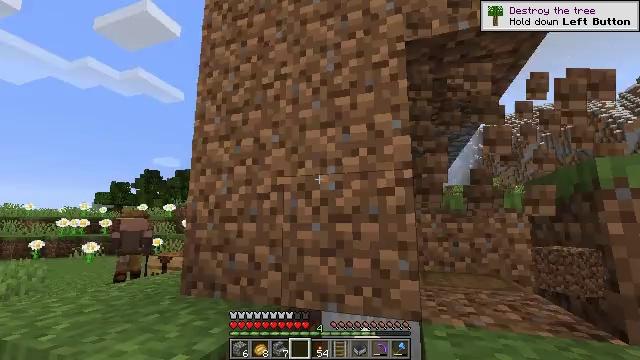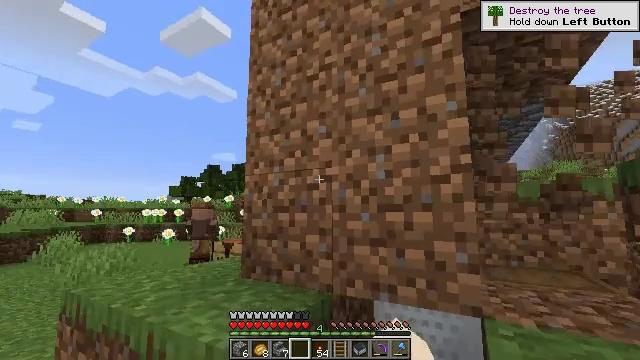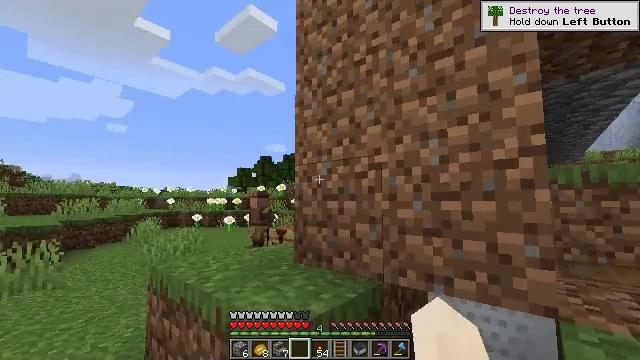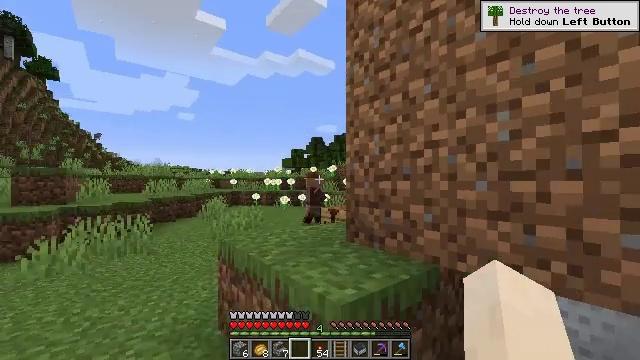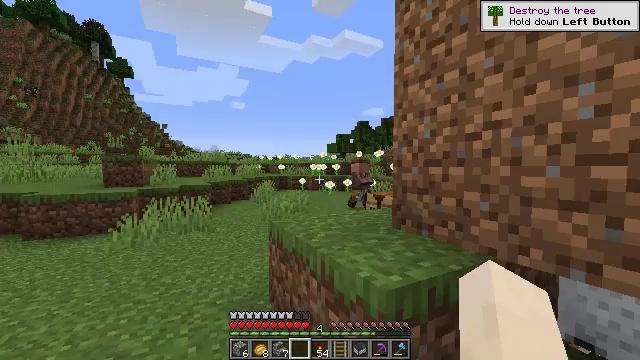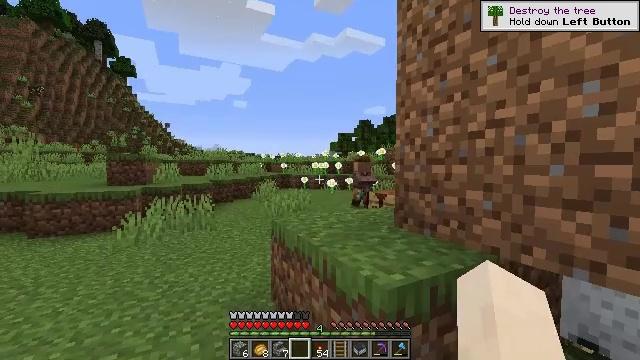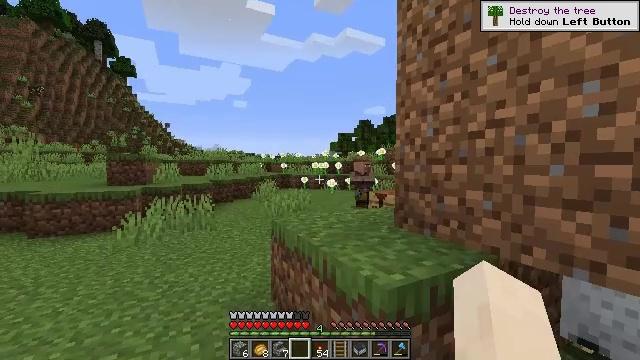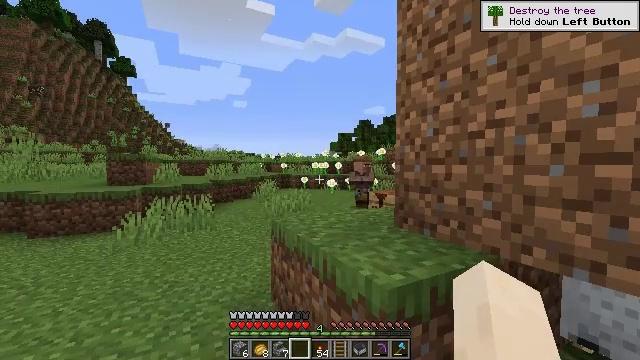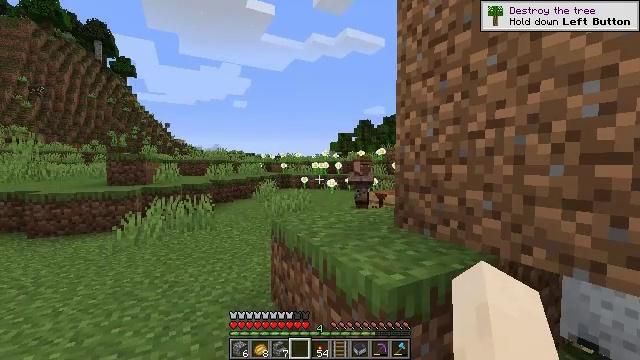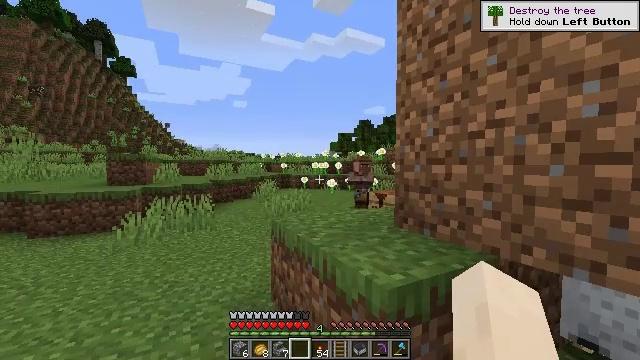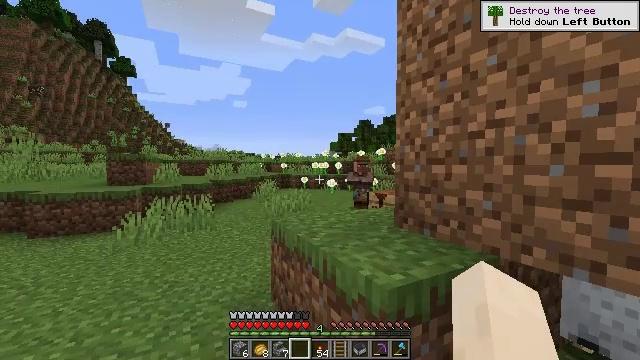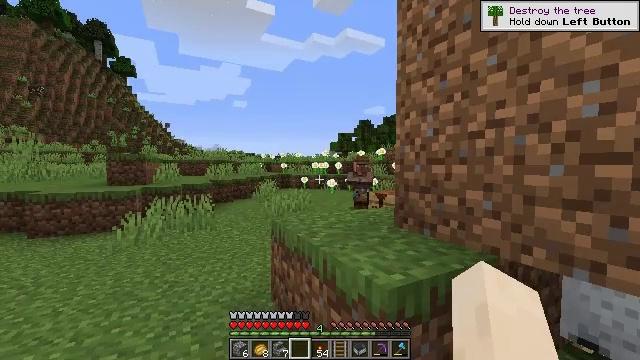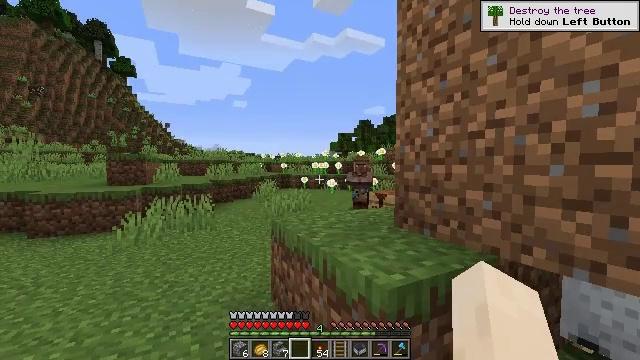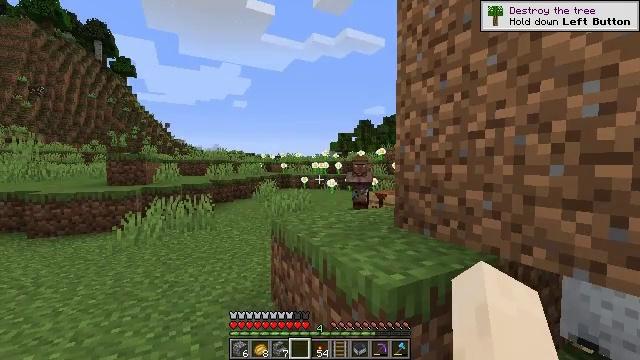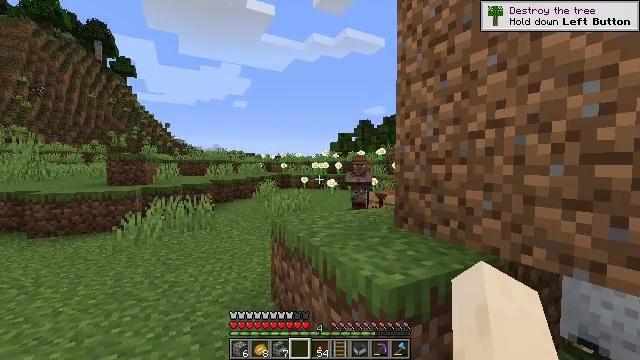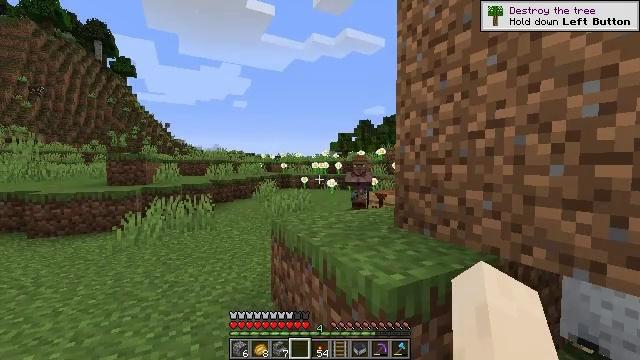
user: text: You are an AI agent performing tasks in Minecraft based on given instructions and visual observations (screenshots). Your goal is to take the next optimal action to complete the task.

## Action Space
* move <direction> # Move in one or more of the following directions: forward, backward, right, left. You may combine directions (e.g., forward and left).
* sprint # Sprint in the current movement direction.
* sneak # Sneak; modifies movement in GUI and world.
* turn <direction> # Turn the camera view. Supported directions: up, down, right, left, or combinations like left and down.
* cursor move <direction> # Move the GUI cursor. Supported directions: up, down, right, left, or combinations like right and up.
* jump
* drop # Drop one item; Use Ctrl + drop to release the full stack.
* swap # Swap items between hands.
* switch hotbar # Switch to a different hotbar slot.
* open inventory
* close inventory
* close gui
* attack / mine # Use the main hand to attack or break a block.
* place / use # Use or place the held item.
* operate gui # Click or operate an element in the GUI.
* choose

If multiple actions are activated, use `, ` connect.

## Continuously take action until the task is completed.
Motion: motion action
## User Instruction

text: Break the barrel to collect it.
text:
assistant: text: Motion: turn left and down
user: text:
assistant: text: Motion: turn left and down
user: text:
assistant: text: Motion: turn left and down
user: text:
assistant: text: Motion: turn left and down
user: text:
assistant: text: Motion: no_op
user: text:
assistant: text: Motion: no_op
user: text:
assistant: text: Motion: no_op
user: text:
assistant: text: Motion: no_op
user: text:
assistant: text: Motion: no_op
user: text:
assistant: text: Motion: no_op
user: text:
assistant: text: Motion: no_op
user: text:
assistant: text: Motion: no_op
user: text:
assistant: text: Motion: no_op
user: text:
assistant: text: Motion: no_op
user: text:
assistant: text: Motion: no_op
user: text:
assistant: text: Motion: no_op
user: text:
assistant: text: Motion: no_op
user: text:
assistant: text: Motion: turn right
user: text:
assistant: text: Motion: turn right and down
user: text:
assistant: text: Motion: turn right and down
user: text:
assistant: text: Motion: turn right and down
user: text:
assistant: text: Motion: turn right and down
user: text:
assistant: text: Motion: turn right and down
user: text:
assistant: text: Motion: turn right
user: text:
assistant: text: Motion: no_op
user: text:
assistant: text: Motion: move forward
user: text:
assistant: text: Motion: move forward
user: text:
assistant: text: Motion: move forward
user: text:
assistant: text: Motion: move forward, turn left and down
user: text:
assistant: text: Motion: move forward, turn left and down